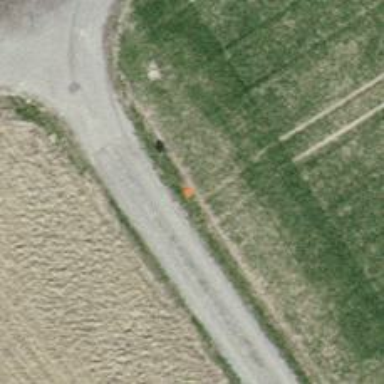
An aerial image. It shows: Aerial marker.